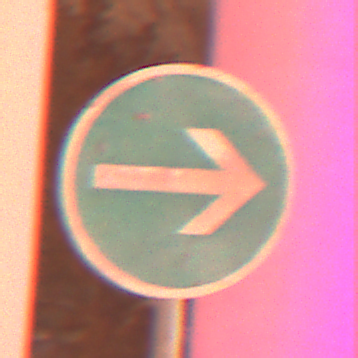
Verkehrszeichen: VorgeschriebeneFahrtrichtungHierRechts
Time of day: Night
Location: Outdoor (Urban)
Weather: Overcast
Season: Winter
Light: Artificial